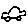
Label: car